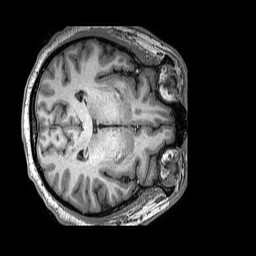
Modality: T1w
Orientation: axial
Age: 37
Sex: male
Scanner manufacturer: philips
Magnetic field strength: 3 T
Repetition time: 0.006699 s
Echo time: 0.003015 s